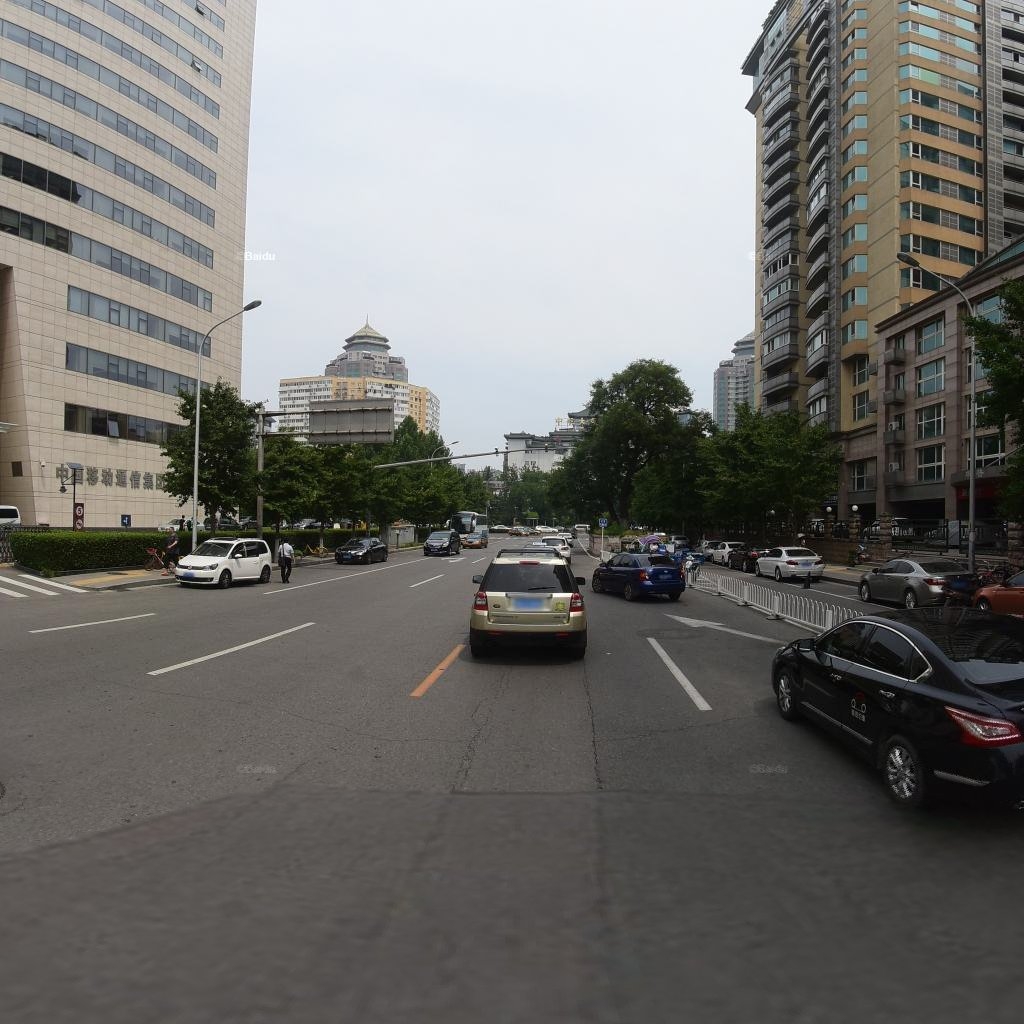
Region: Dongcheng
Road damage annotations: longitudinal crack, transverse crack, transverse crack, longitudinal crack